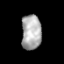
Tissue: prostate
Cell type: Fibroblasts
Senescence score: 0.7879
Nuclear area (px): 678
Mean DAPI intensity: 173.796